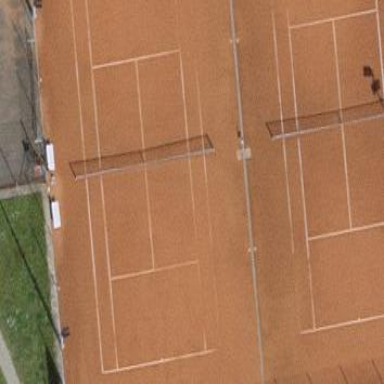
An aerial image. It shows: Tennis court on the leisure land pitch.